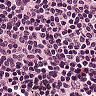
Metastatic tissue present: no